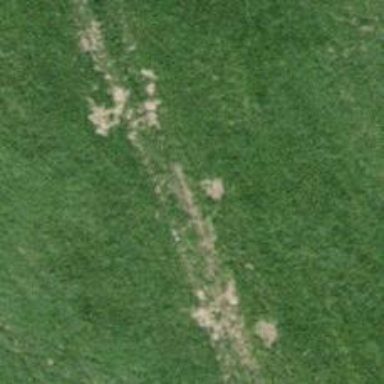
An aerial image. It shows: Track with grass surface. The track type is grade3.